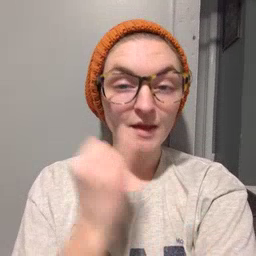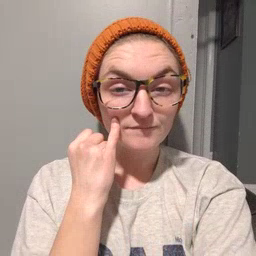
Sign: if